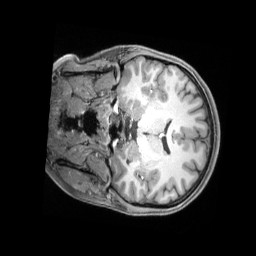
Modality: T1w
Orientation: coronal
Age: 21
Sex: female
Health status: ill
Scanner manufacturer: siemens
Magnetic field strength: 3 T
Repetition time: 2.2 s
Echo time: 0.00218 s